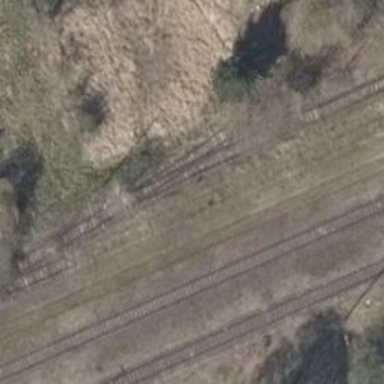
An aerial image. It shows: Railway switch.